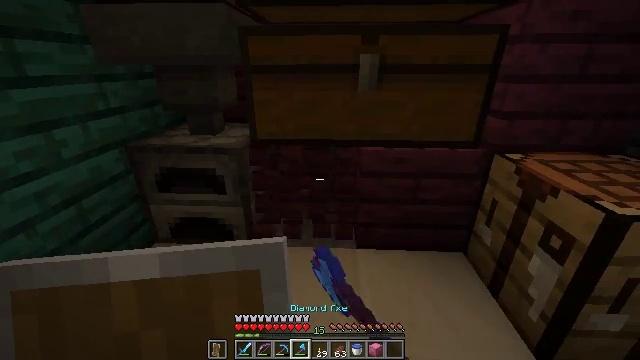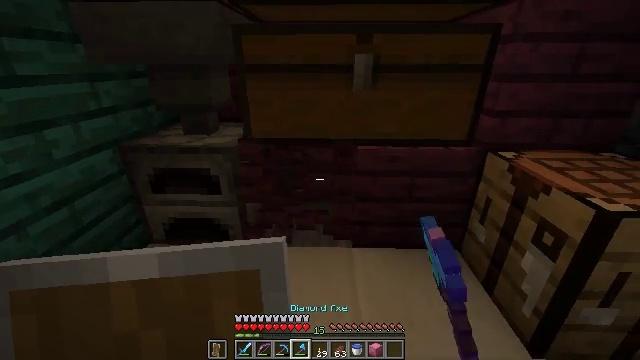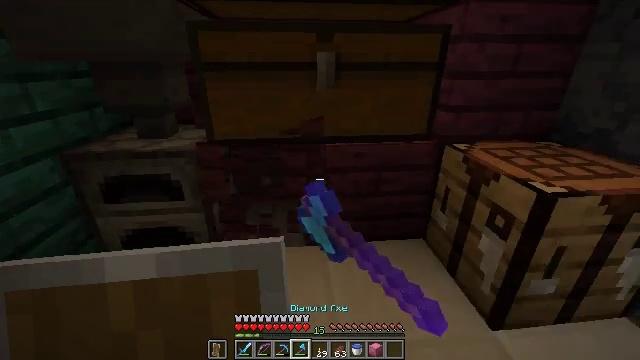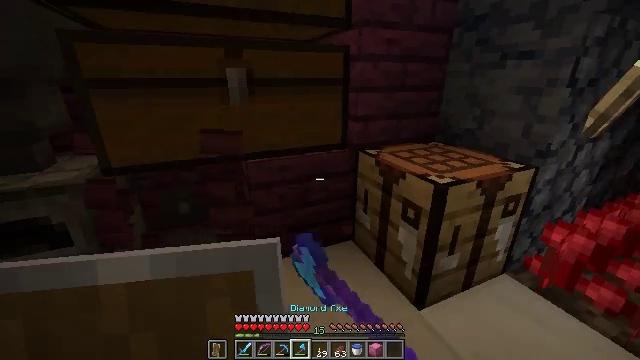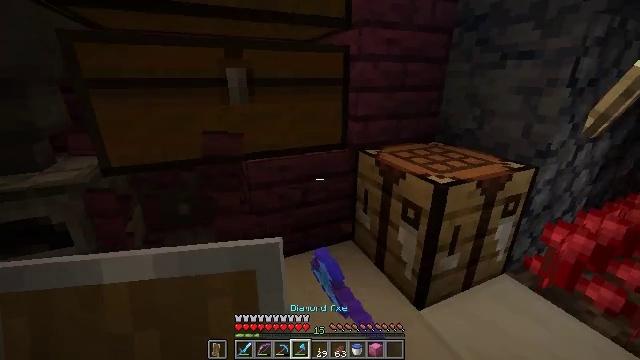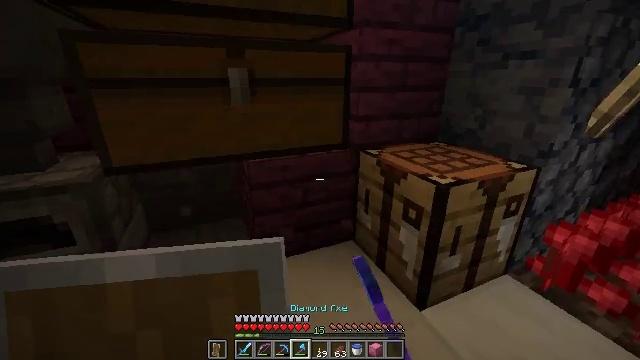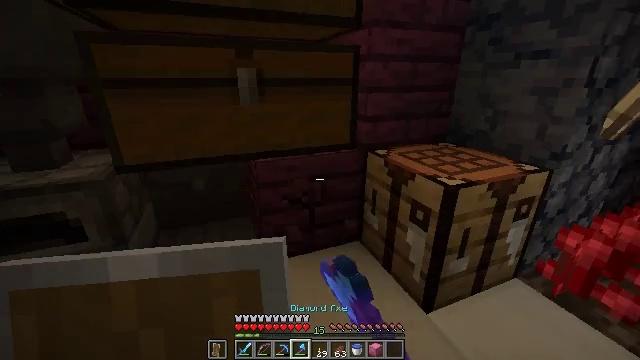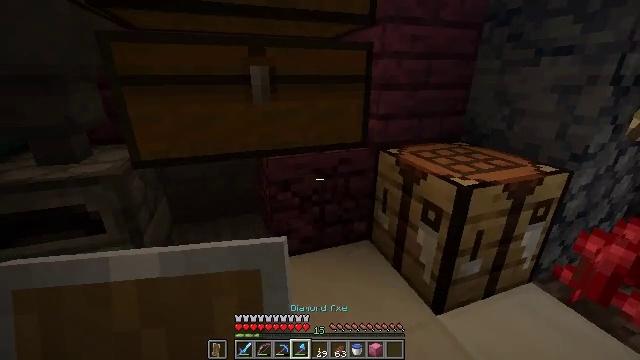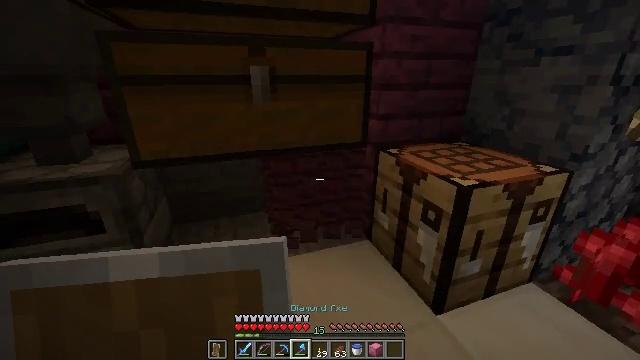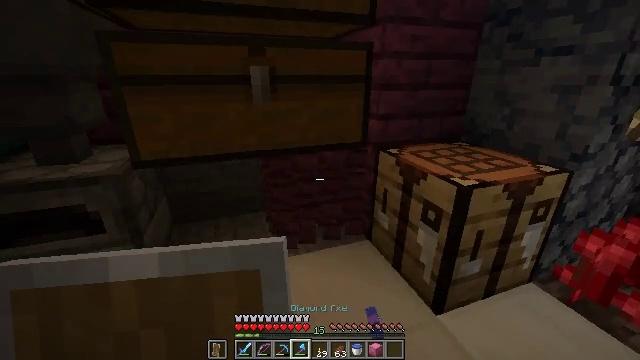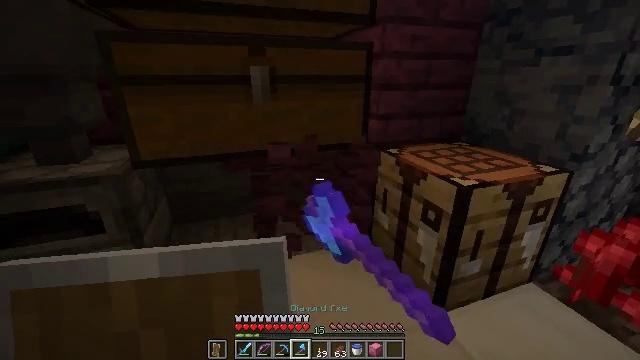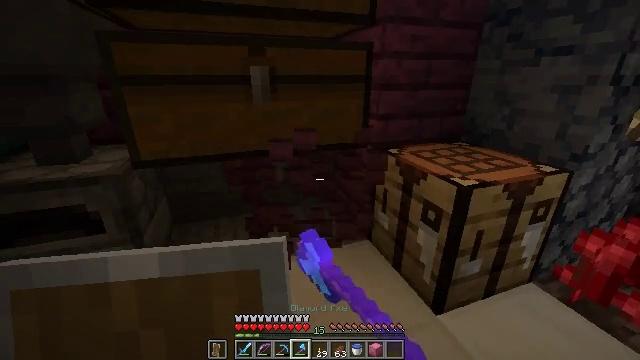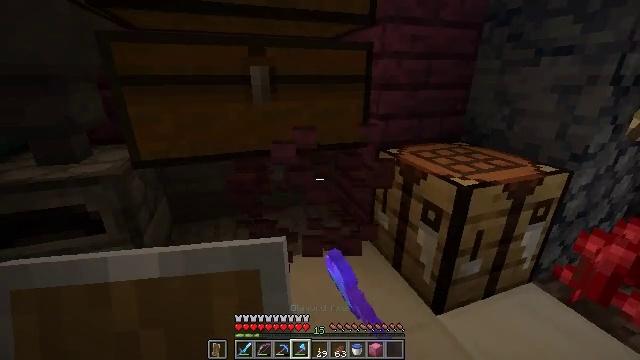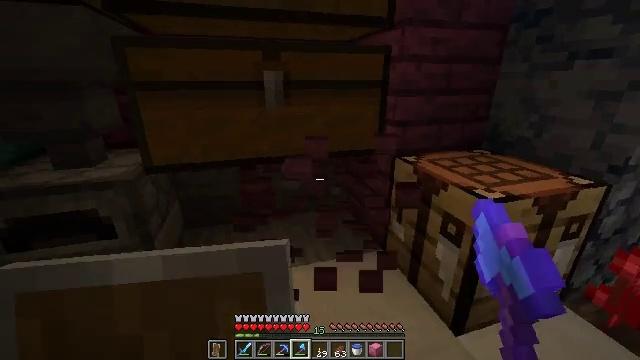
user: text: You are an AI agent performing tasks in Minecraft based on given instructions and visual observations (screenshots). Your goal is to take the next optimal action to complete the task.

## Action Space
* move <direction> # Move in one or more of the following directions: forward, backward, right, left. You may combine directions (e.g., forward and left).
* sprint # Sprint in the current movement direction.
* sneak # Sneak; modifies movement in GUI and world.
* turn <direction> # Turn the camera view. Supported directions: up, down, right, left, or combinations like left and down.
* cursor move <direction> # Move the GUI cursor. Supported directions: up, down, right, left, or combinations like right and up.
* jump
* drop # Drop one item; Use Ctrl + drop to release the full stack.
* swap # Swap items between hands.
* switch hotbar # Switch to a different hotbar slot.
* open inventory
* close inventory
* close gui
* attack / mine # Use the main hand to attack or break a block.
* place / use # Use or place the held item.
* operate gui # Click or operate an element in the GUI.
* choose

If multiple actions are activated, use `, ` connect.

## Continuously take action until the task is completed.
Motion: motion action
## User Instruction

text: Recycle the existing crimson planks.
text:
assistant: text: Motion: turn right, attack / mine
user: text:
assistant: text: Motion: turn right, attack / mine
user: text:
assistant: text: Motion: turn right and up, attack / mine
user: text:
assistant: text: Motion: attack / mine
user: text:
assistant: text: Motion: attack / mine
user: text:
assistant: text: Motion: turn left, attack / mine
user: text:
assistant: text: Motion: turn left, attack / mine
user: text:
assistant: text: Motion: attack / mine
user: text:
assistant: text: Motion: attack / mine
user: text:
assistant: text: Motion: attack / mine
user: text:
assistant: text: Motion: attack / mine
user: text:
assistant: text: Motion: attack / mine
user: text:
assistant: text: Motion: move forward, turn left, attack / mine
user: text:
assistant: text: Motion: no_op